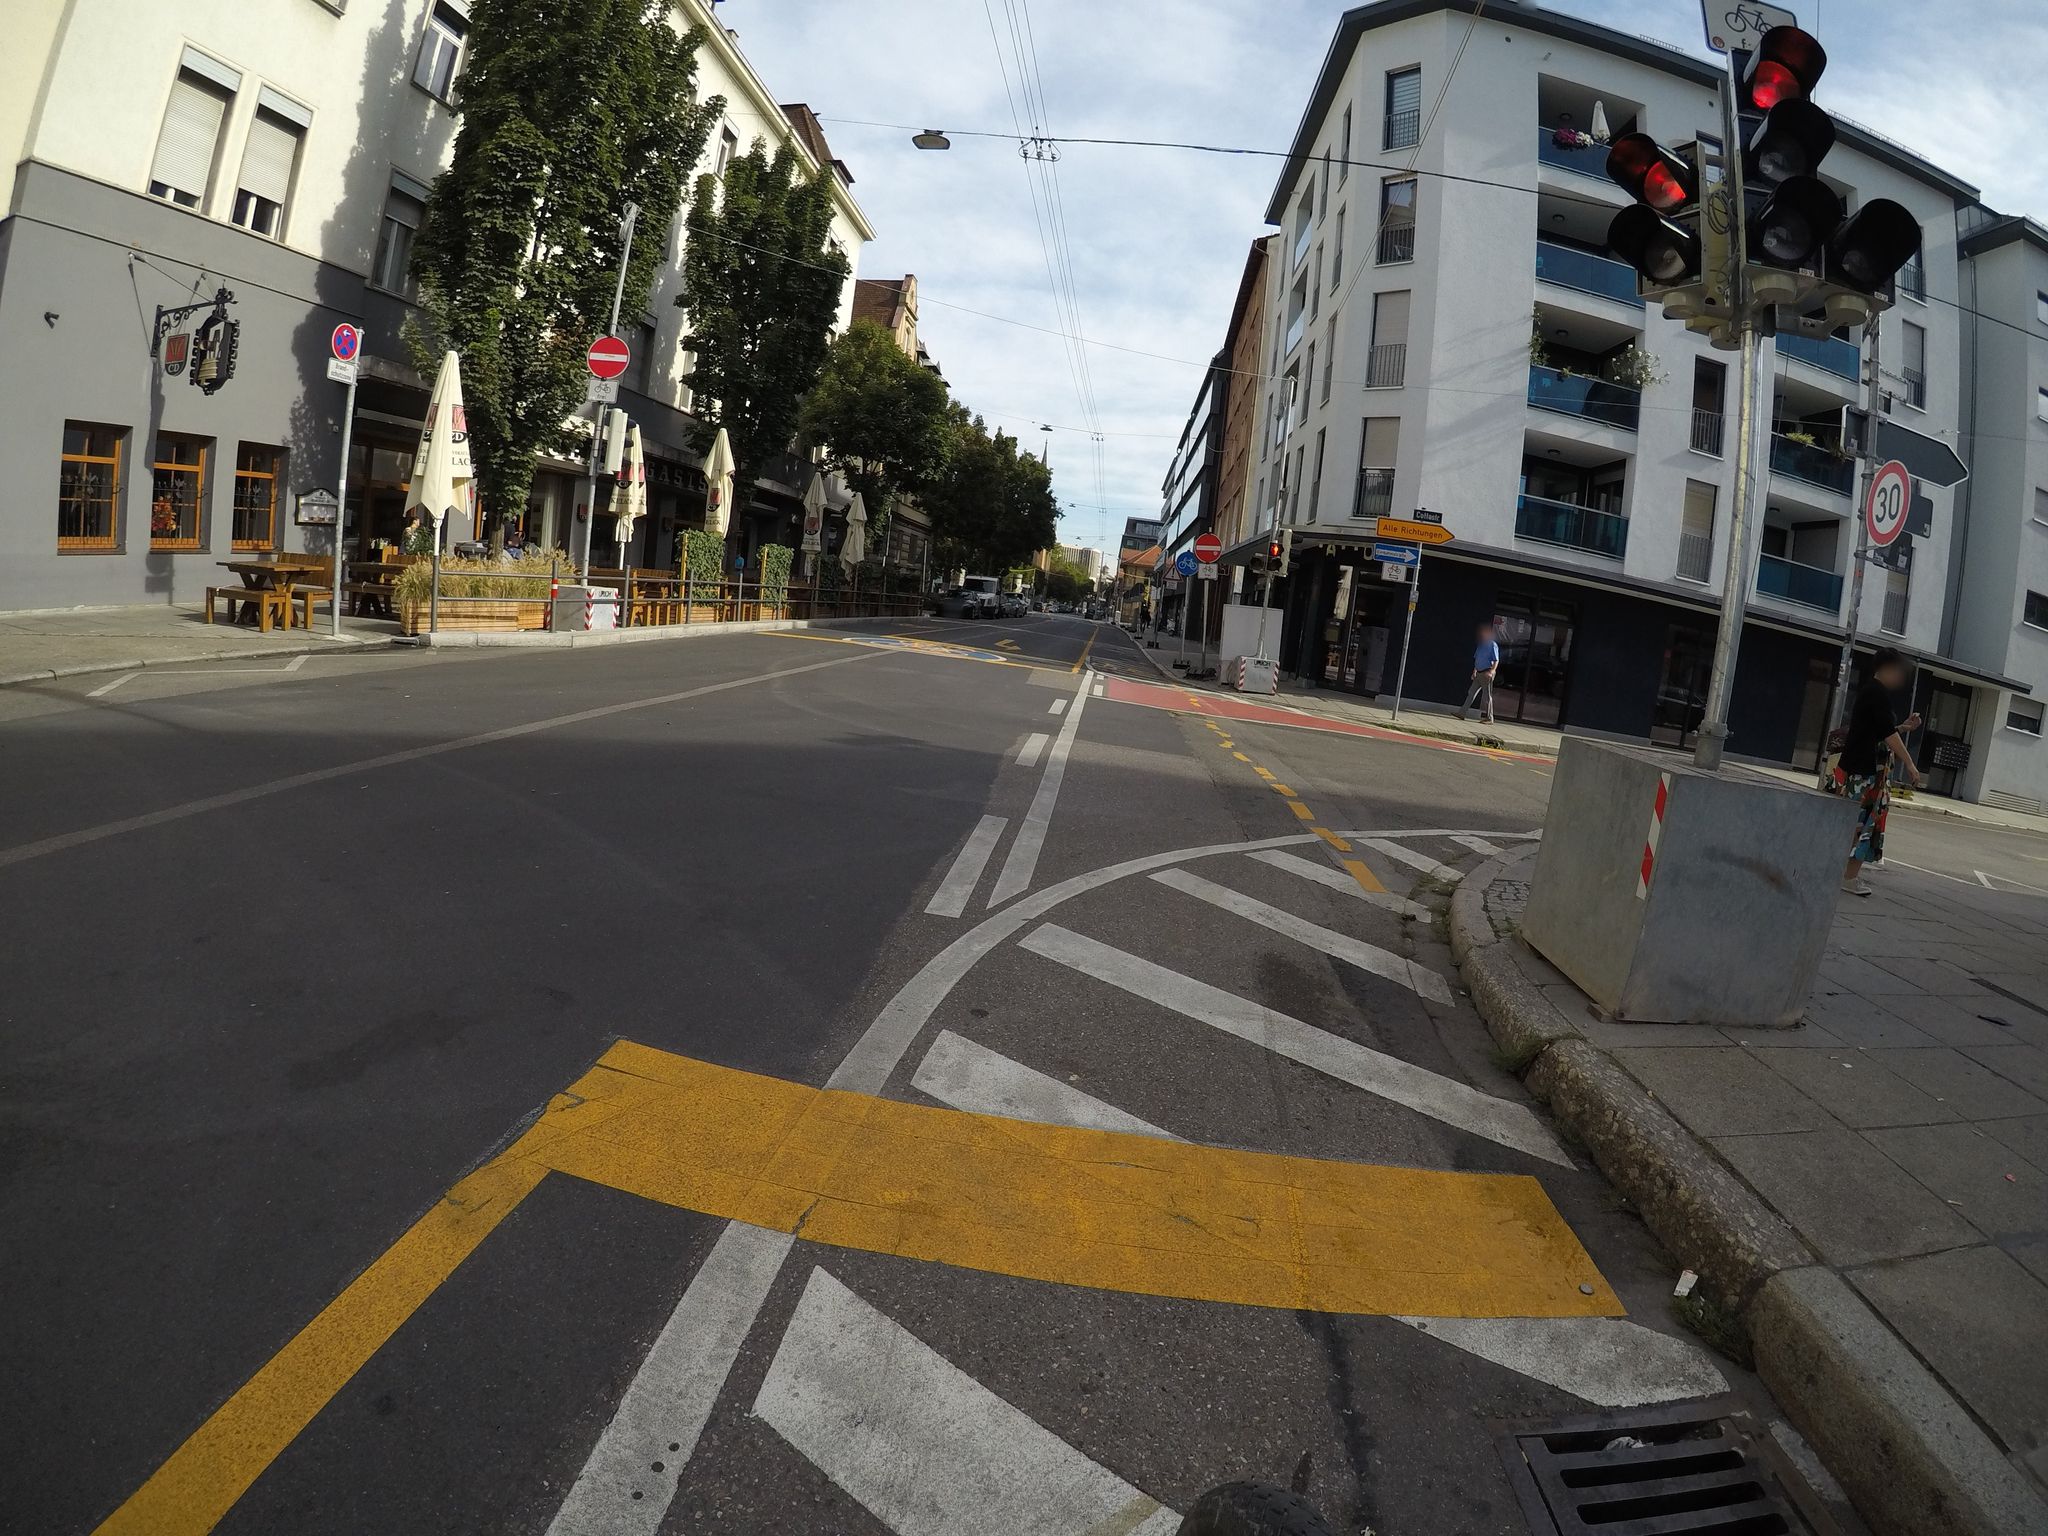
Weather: cloudy
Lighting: day
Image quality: good
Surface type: cycling surface
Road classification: residential
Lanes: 1
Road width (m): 11
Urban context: urban centre
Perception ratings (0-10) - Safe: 3.28, Lively: 8.35, Beautiful: 5.61, Boring: 1.52, Depressing: 3.88, Wealthy: 3.09